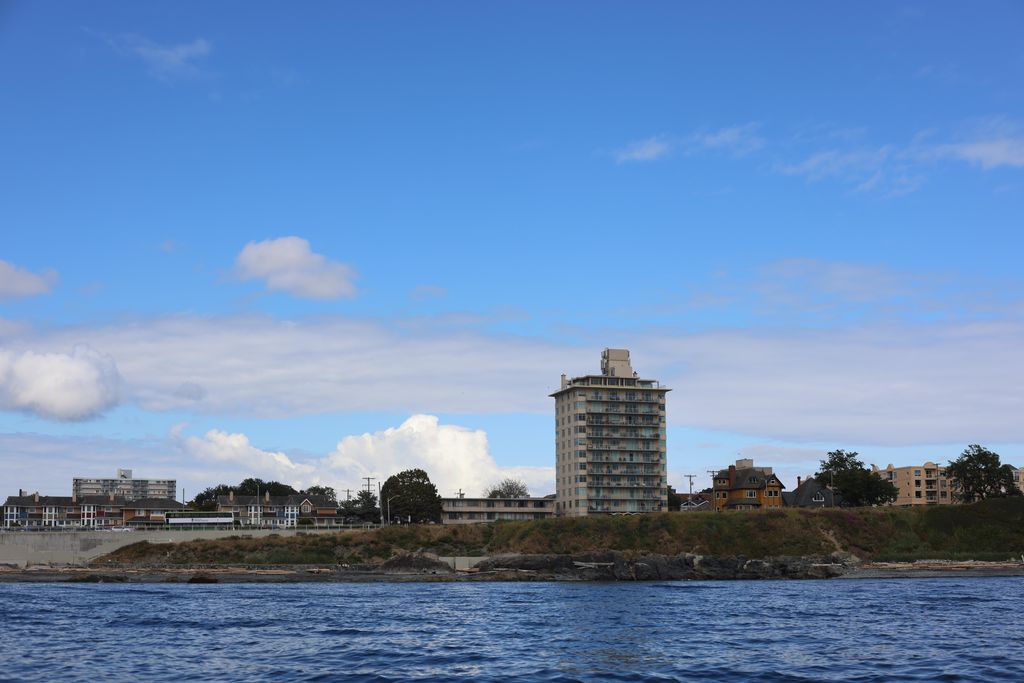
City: victoria